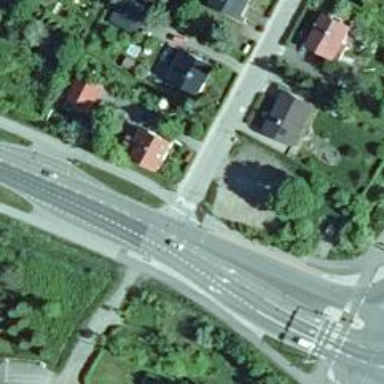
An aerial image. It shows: Road with "give way" sign.